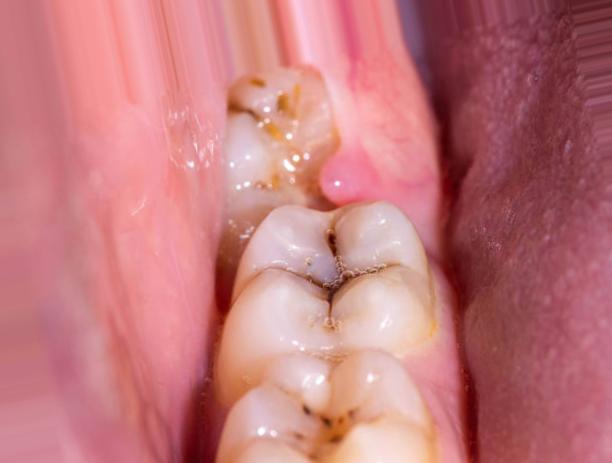
Condition: Caries